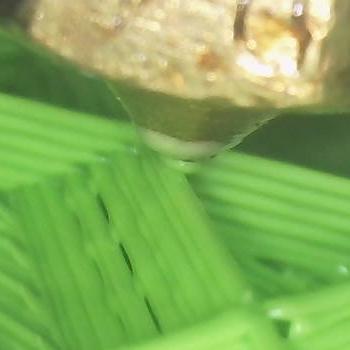
Flow rate: 188%